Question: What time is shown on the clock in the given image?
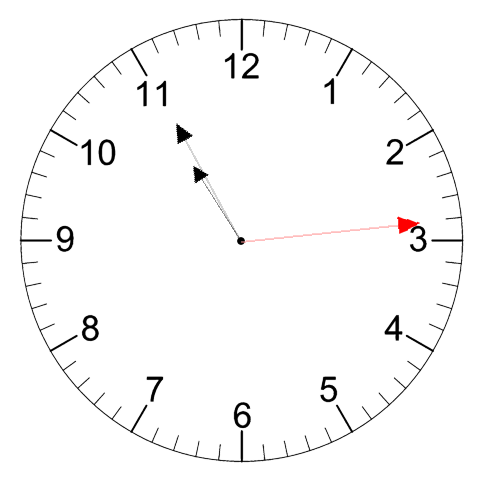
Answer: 10:55:14